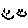
Label: smiley face